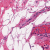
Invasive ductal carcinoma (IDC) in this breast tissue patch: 0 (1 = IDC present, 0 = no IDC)